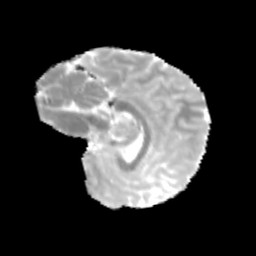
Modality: MD
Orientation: sagittal
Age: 10
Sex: female
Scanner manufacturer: siemens
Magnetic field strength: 3 T
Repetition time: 3.8 s
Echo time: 0.07 s